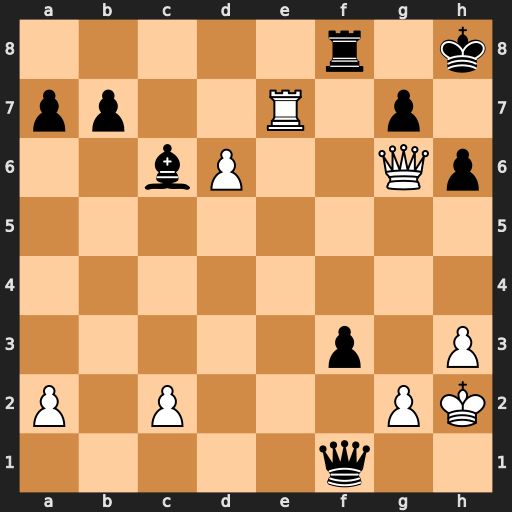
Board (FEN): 5r1k/pp2R1p1/2bP2Qp/8/8/5p1P/P1P3PK/5q2
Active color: w
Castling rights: -
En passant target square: -
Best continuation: Qxg7#